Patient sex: F
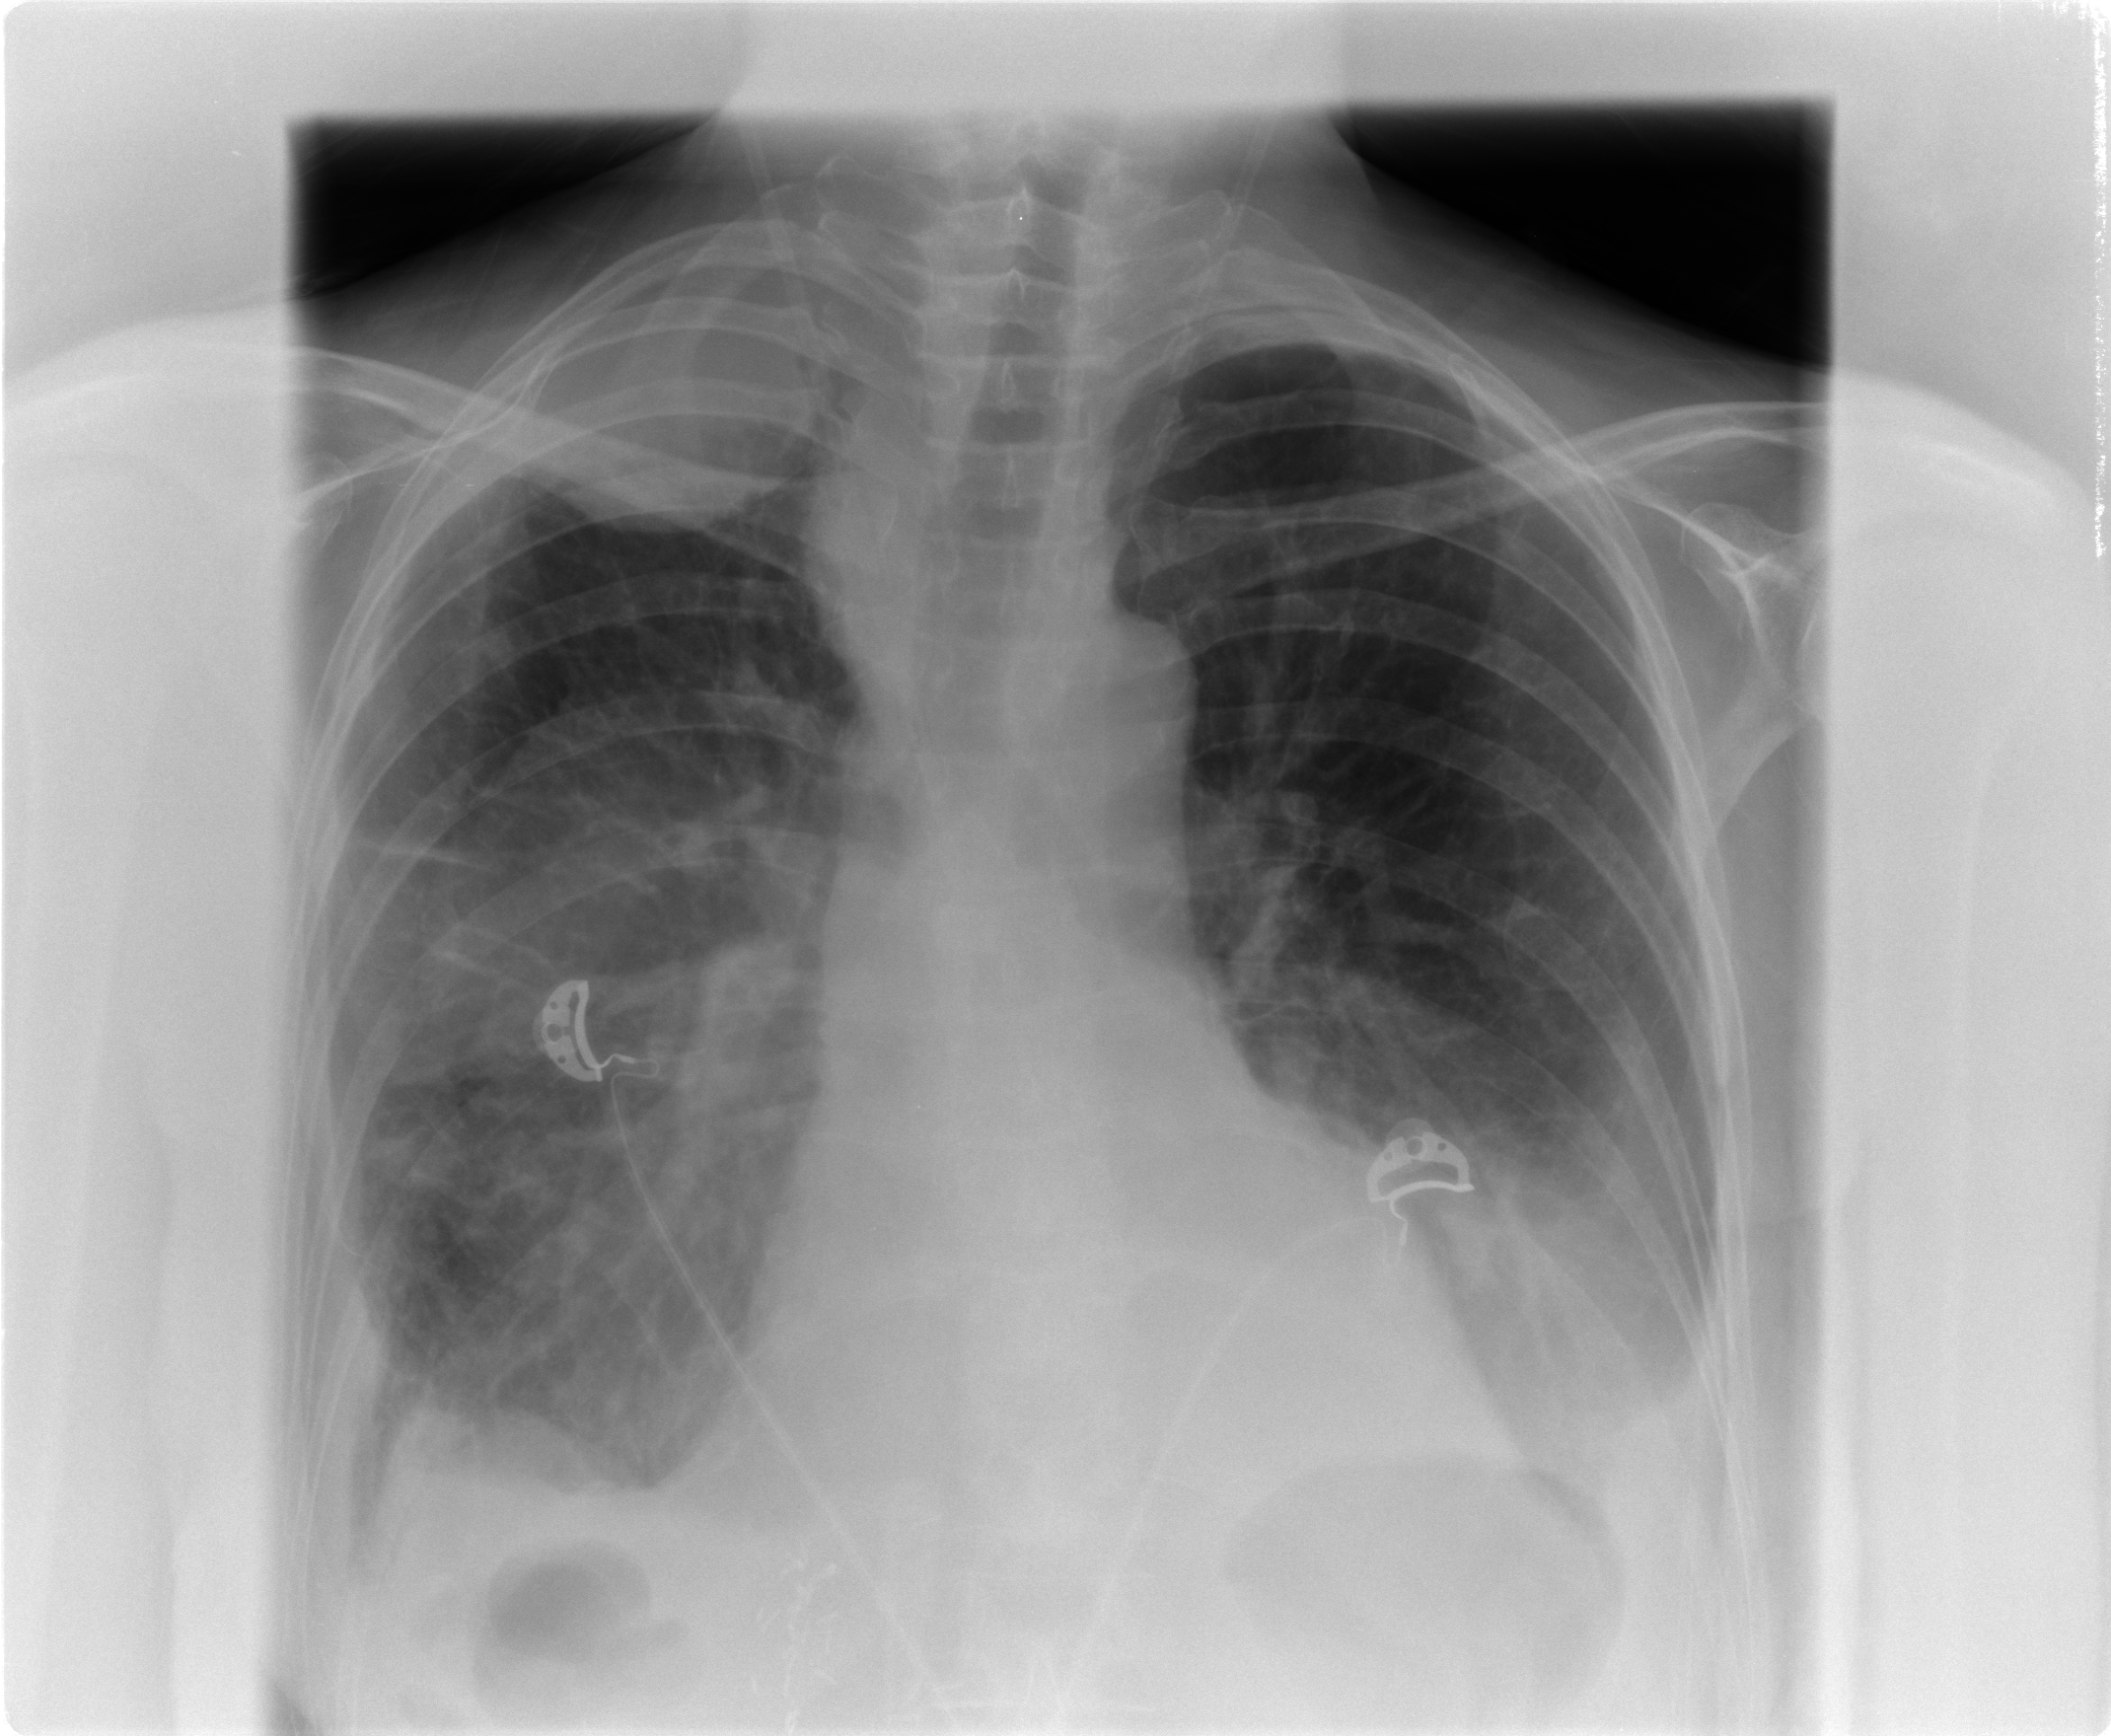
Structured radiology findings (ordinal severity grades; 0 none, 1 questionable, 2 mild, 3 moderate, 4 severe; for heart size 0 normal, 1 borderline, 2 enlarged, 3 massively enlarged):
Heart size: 2
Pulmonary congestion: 2
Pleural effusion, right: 2
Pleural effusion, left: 2
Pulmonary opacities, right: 2
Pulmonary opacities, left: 0
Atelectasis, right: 2
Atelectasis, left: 2